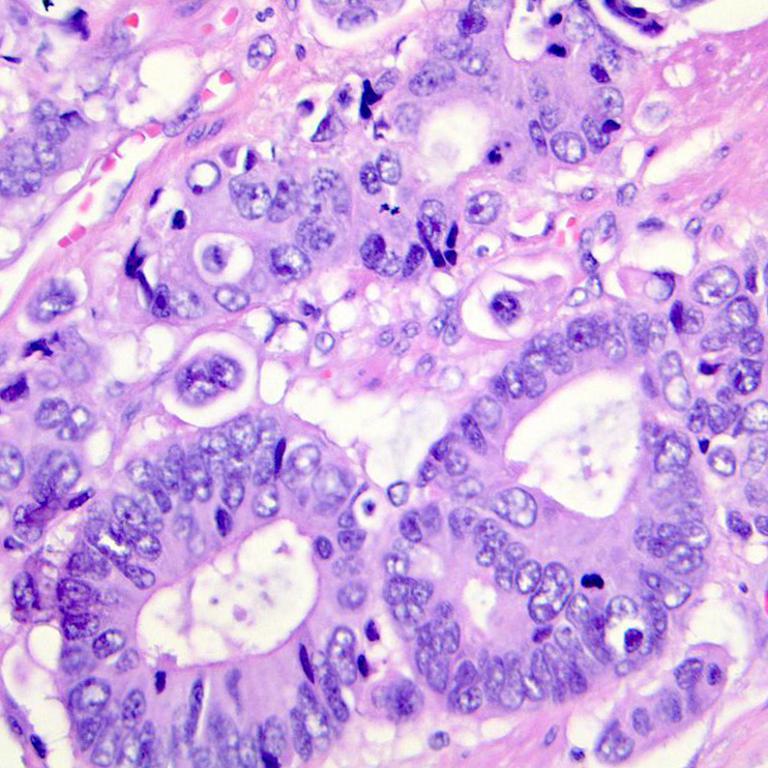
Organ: colon
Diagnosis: adenocarcinomas